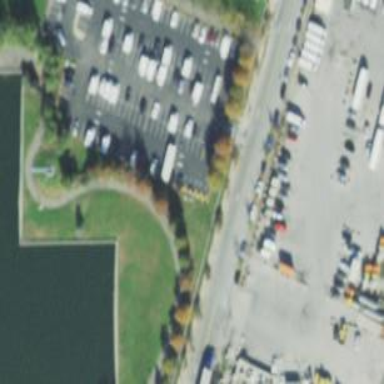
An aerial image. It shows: Parking area with asphalt surface.